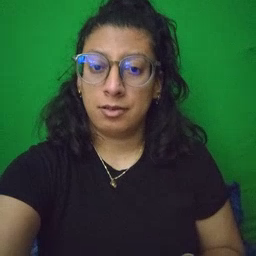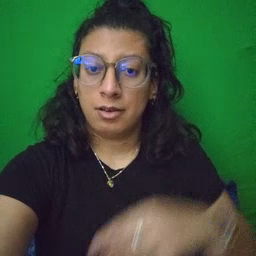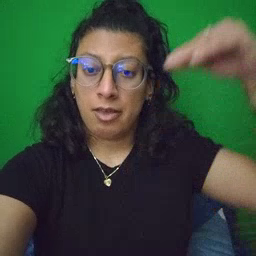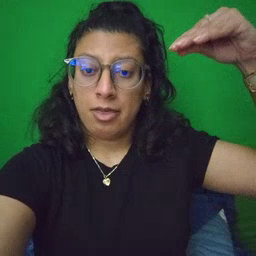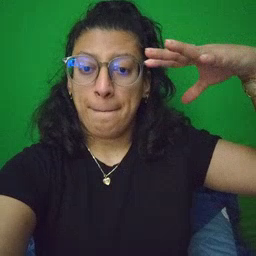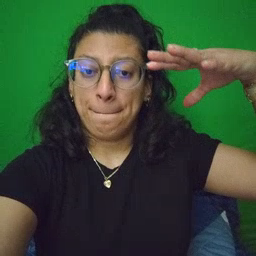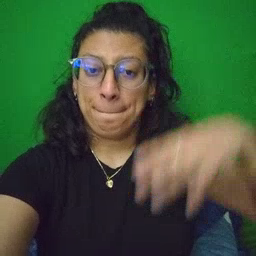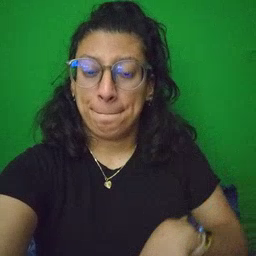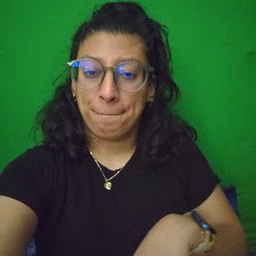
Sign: lamp